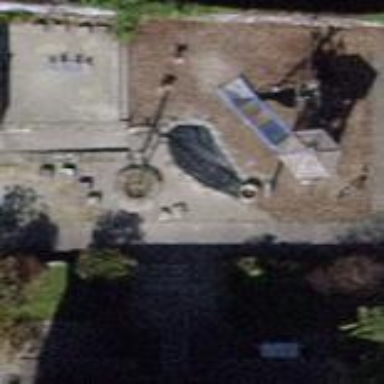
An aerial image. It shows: Playground area for leisure land.